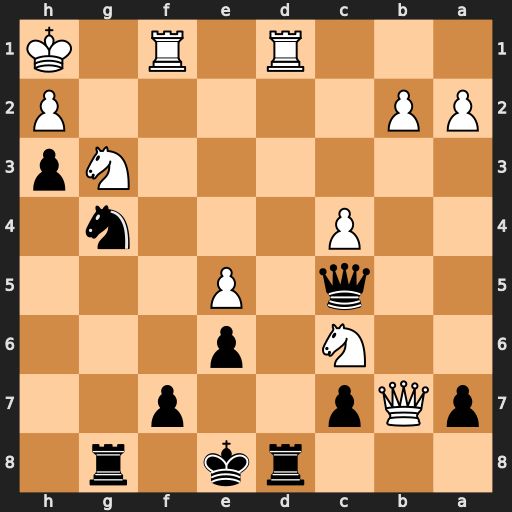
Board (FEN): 3rk1r1/pQp2p2/2N1p3/2q1P3/2P3n1/6Np/PP5P/3R1R1K
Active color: b
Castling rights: -
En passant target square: -
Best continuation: Nf2+ Rxf2 Rxd1+ Nf1 Kd7 Rxf7+ Ke8 Re7+ Qxe7 Qc8+ Kf7